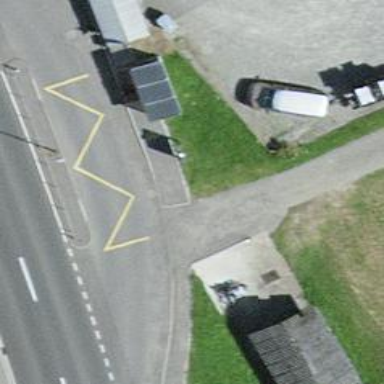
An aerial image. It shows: Bus stop with platform for public transport.